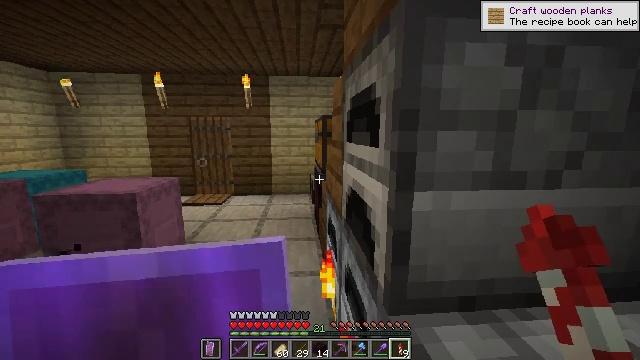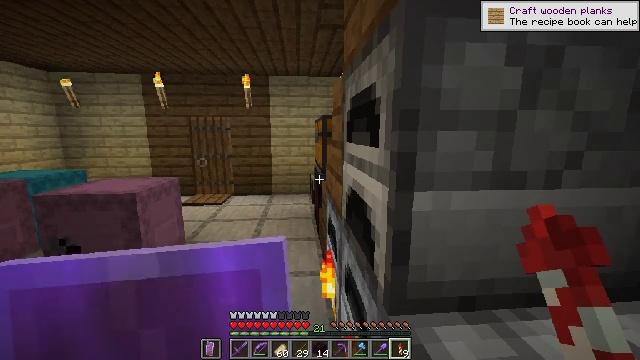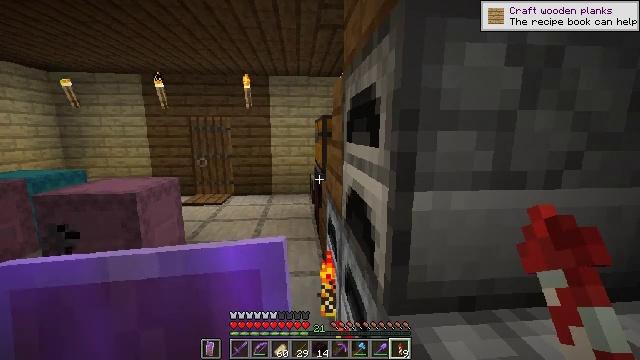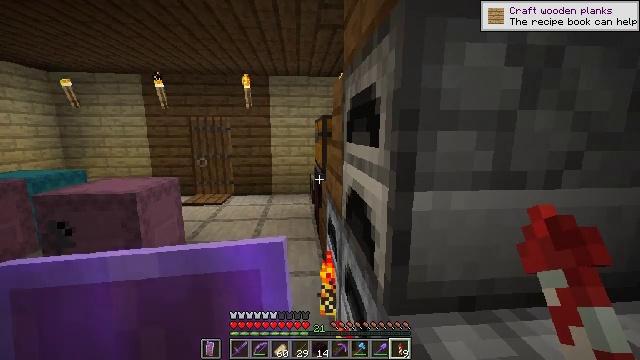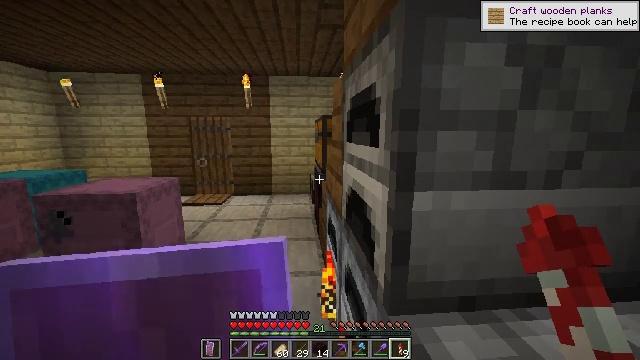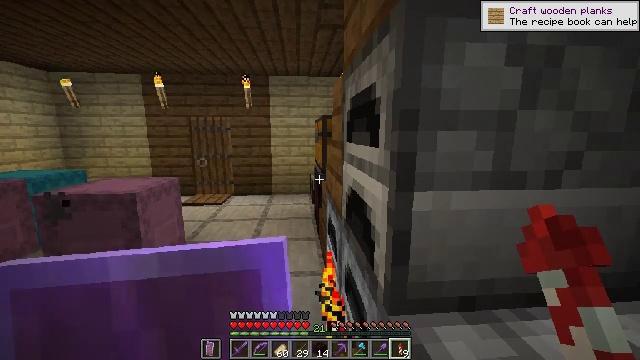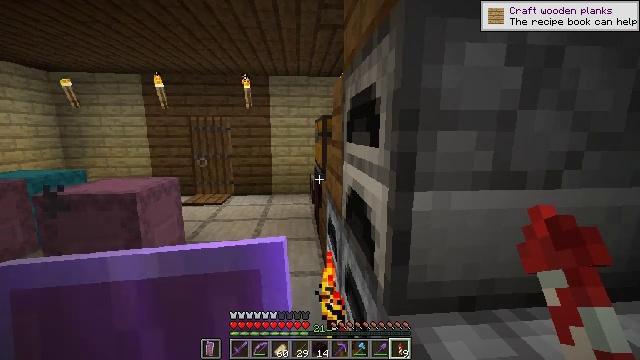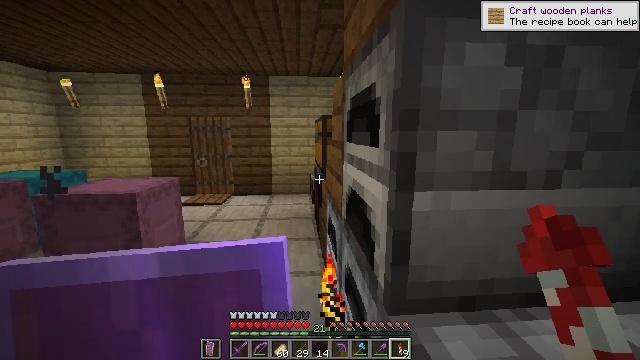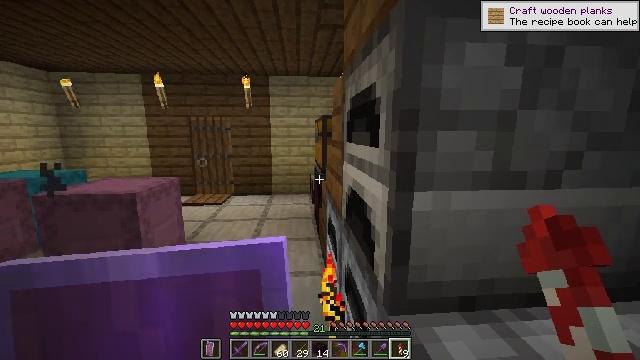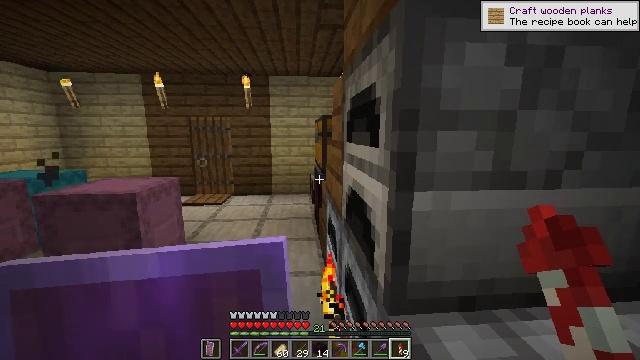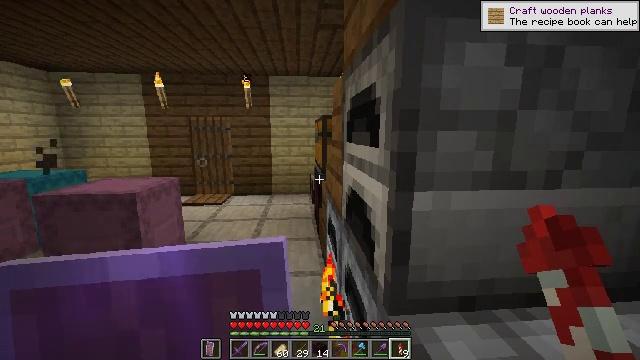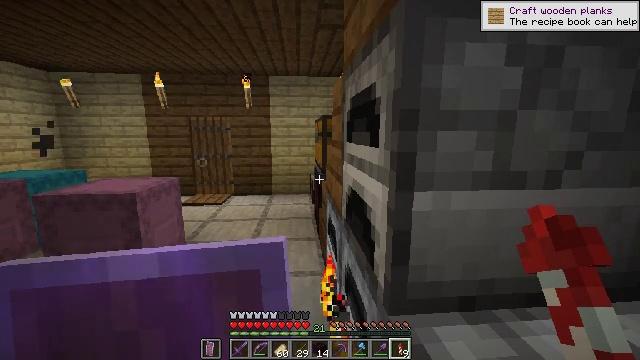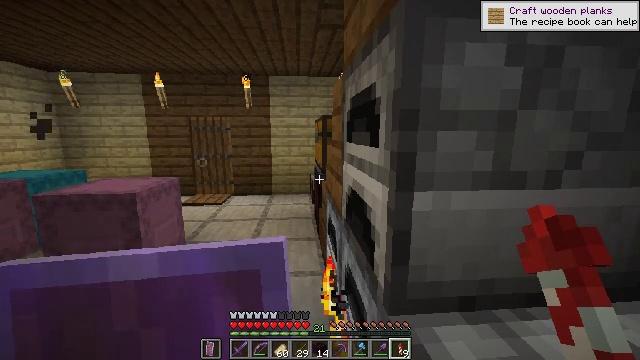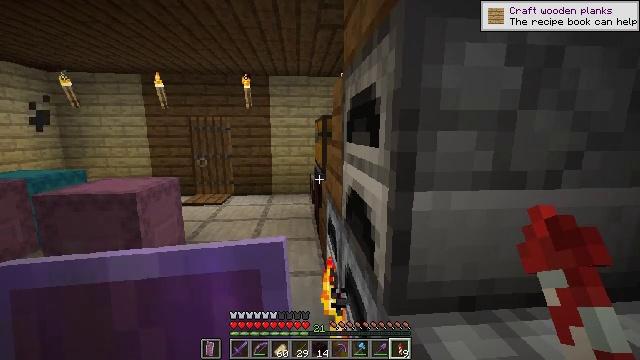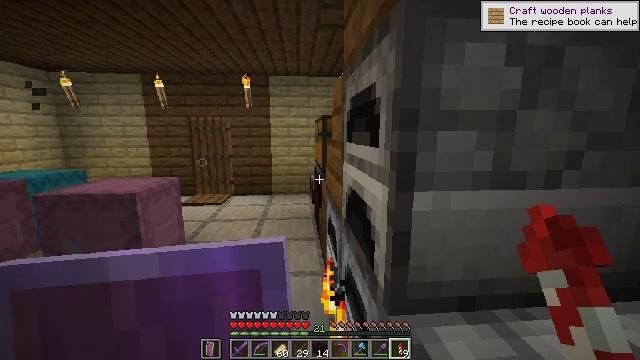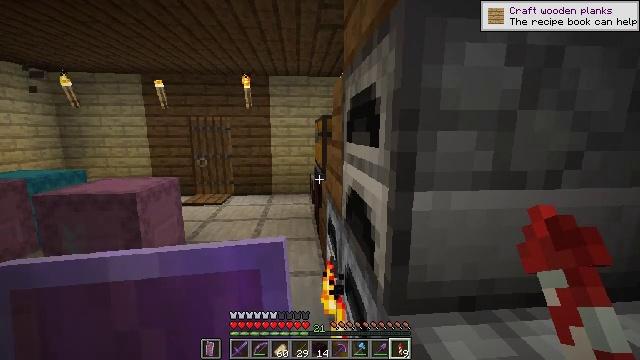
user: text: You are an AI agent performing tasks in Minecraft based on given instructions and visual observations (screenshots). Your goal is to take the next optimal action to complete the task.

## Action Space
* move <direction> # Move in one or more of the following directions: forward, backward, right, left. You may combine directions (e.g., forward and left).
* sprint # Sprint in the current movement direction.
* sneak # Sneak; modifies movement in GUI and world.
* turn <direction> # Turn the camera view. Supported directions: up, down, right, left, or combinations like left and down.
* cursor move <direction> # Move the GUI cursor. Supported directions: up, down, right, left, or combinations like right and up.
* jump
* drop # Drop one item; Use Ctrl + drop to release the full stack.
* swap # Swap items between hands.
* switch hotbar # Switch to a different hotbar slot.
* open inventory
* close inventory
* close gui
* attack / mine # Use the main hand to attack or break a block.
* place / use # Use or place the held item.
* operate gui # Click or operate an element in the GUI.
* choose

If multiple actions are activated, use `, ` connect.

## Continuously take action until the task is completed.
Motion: motion action
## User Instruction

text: Use the furnace to smelt netherrack into nether brick.
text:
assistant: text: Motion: no_op
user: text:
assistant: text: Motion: no_op
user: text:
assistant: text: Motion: no_op
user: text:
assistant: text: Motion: no_op
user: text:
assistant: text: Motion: no_op
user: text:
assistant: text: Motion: no_op
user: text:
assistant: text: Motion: no_op
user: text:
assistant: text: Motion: no_op
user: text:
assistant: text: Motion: no_op
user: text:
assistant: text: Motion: no_op
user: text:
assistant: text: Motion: no_op
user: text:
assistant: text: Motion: no_op
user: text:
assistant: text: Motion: no_op
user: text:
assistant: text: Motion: no_op
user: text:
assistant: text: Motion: no_op
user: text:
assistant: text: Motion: no_op
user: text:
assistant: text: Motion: no_op
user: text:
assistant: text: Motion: no_op
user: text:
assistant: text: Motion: no_op
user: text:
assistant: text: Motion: no_op
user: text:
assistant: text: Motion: no_op
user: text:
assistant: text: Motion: no_op
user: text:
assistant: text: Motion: no_op
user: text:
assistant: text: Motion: no_op
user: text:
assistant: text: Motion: no_op
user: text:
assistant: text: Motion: no_op
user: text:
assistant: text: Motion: no_op
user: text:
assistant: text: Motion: no_op
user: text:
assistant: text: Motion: no_op
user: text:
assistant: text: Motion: no_op